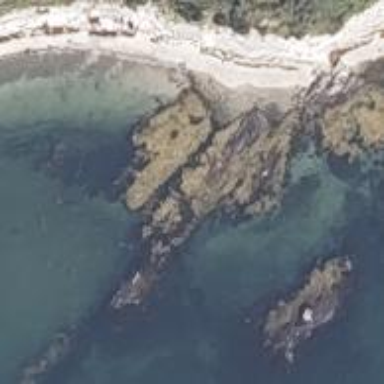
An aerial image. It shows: Sandy beach with tides.